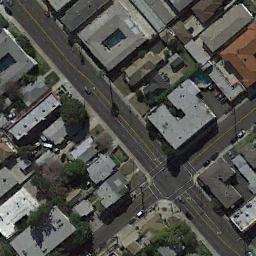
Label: intersection